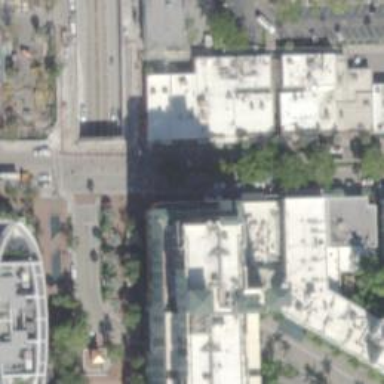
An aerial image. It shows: Retail building.